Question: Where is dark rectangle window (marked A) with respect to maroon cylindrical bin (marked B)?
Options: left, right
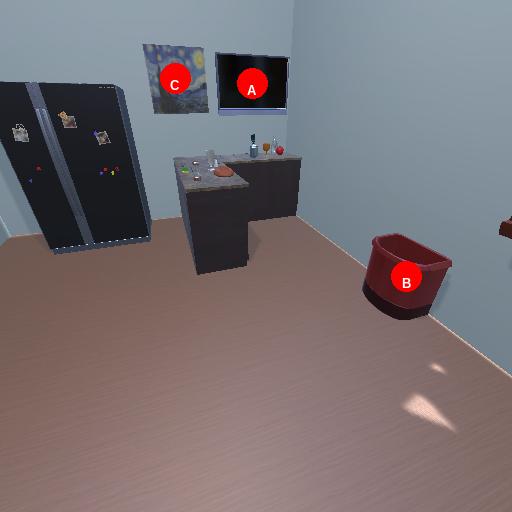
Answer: left